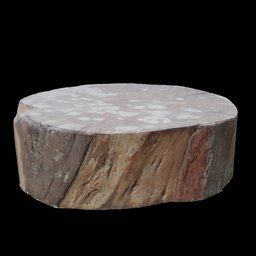
Label: nature